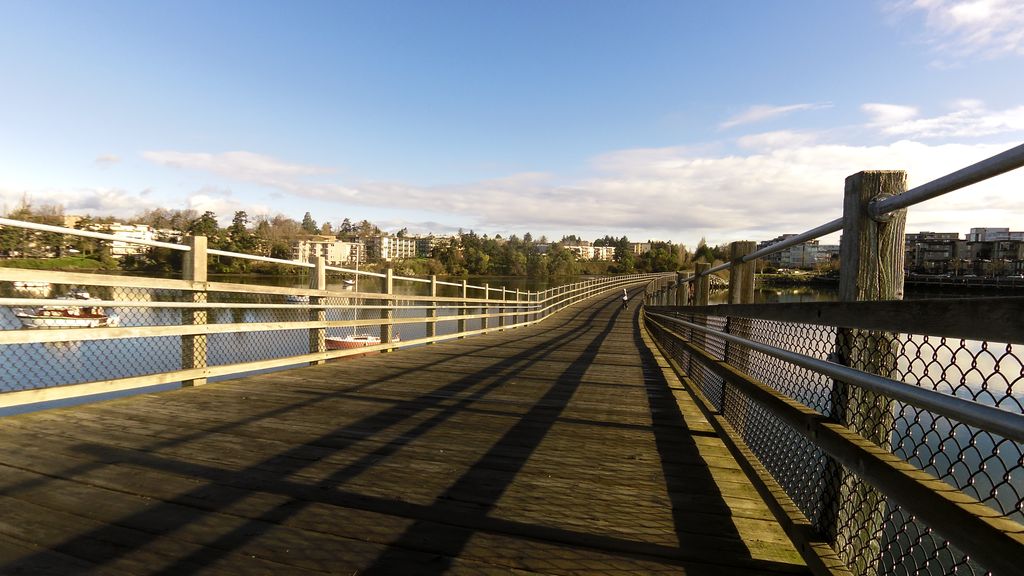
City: victoria